Interaction volume radius: 5 \u00c5
Interaction volume height: 15 \u00c5
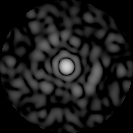
Disorder parameter: 0.8679